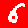
Digit: 6